Question: How many connections?
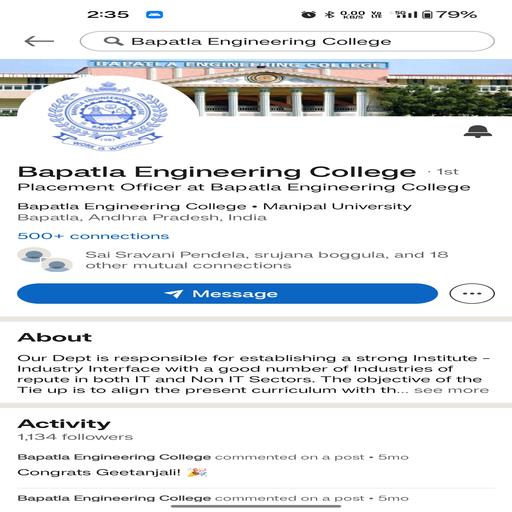
Answer: 500+ connections